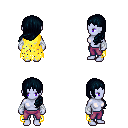
a pixel art fantasy rpg character, female body template, dark elf, purple skin, yellow tattered cape, magenta pants, raven left-swept hairstyle, white cloth bandages, four views (front, back, left, right), 2x2 character sprite sheet, small pixel art, hard edges, no anti-aliasing